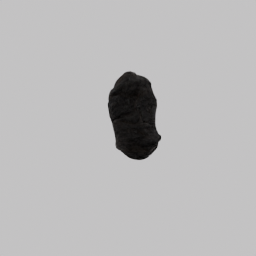
Label: nature